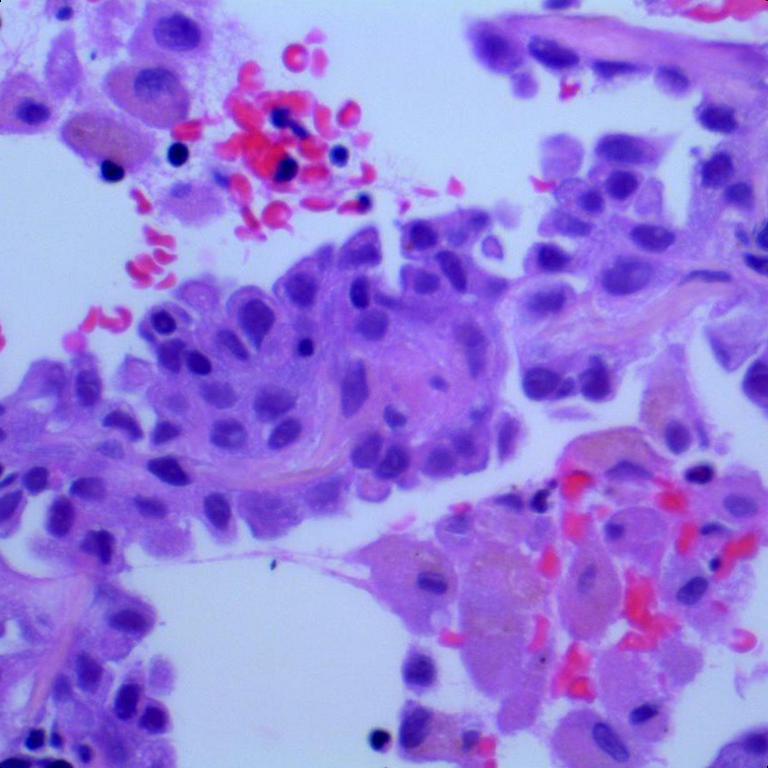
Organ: lung
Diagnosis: adenocarcinomas